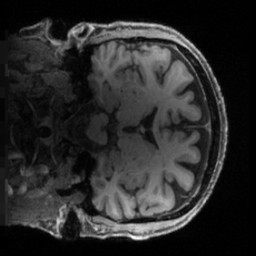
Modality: T1w
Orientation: coronal
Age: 67
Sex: male
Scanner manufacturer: siemens
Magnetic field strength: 3 T
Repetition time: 2.55 s